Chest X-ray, AP view. Patient: 78 years old, sex F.
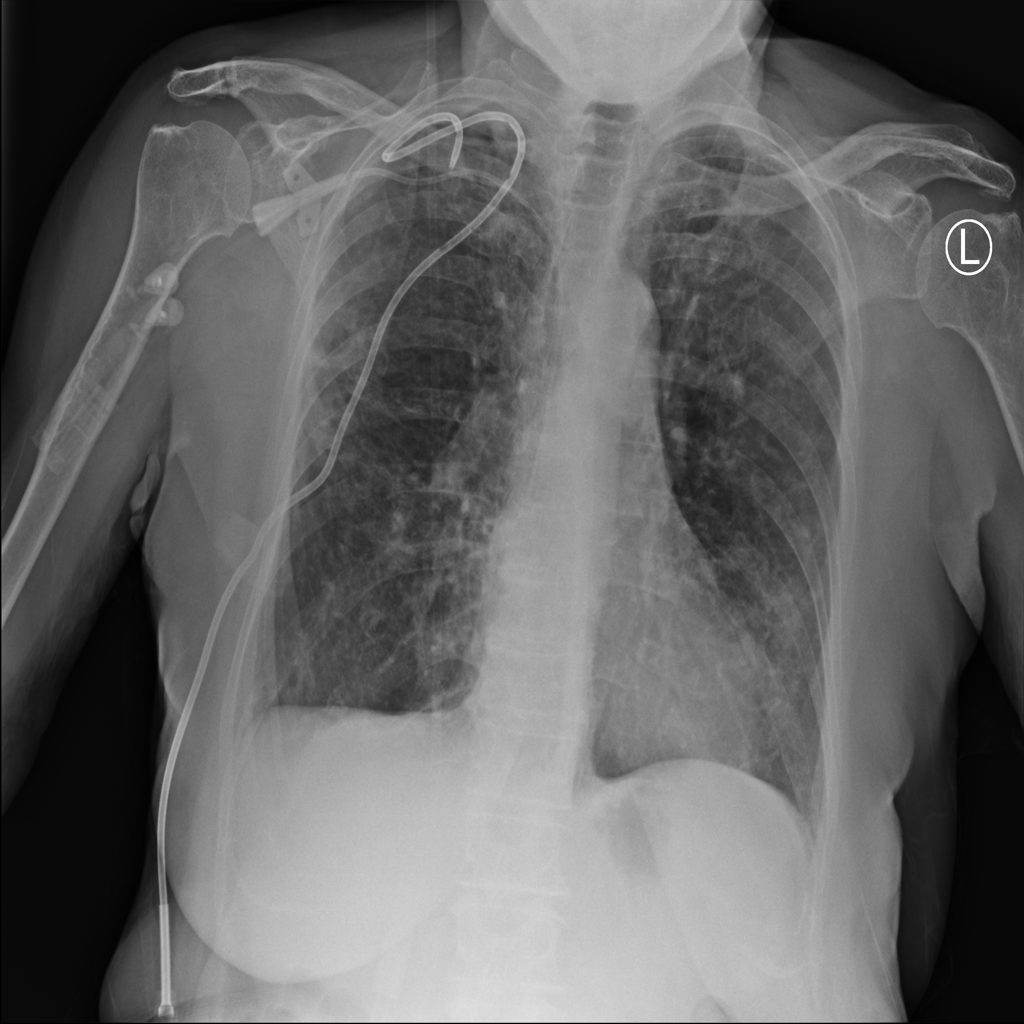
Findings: Nodule